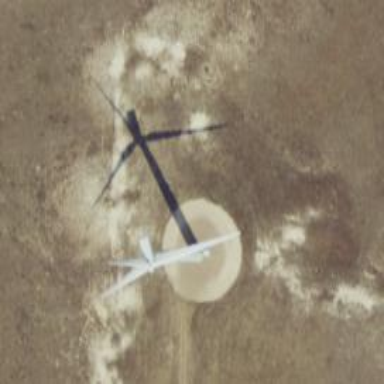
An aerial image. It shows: Wind power generator utilizing wind turbines.